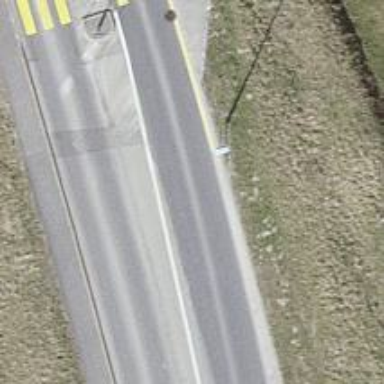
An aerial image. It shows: Secondary road.